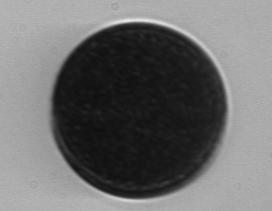
Label: Coscinodiscus